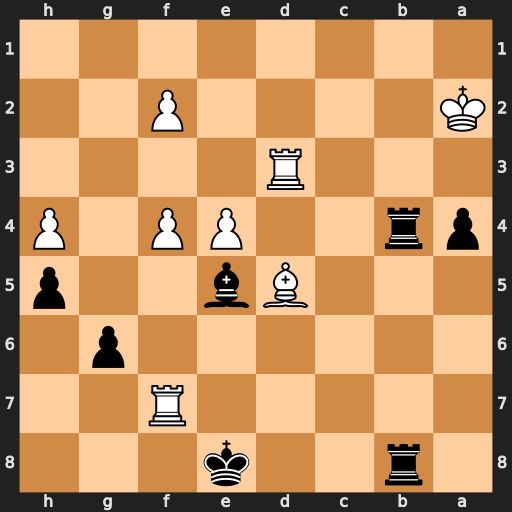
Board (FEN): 1r2k3/5R2/6p1/3Bb2p/pr2PP1P/3R4/K4P2/8
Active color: b
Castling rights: -
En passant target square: -
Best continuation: Rb2+ Ka3 Bd6+